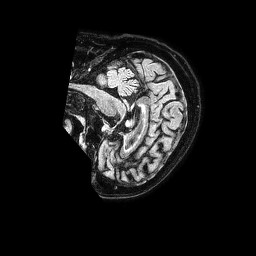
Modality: FLAIR
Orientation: sagittal
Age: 80
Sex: male
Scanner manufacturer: philips
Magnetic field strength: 1.5 T
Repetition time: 4.8 s
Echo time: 0.3 s